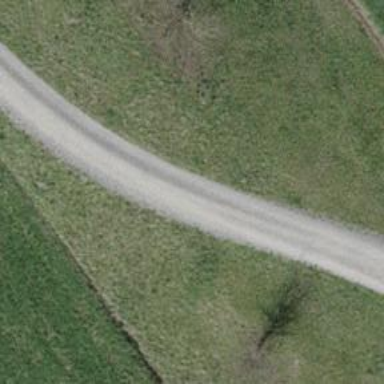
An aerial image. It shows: Unpaved track with grade2 quality type.